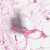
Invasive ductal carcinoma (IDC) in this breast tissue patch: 0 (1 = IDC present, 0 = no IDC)